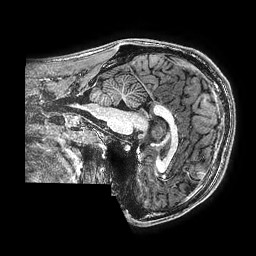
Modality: T1w
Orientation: sagittal
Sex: male
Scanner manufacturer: ge
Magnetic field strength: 3 T
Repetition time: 0.00766 s
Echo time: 0.003476 s